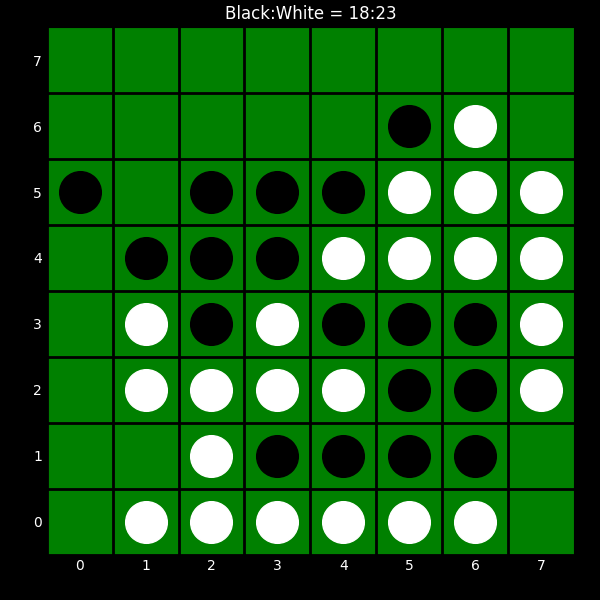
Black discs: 18
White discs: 23